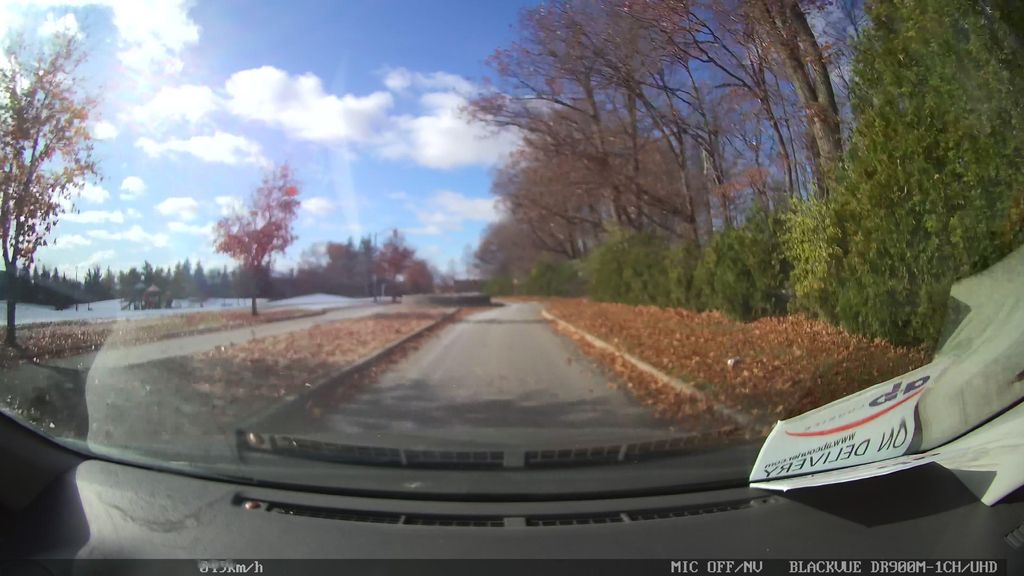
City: toronto